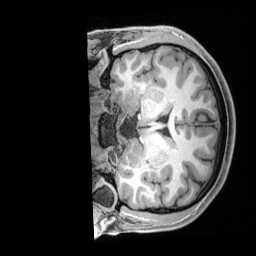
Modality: T1w
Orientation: coronal
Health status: healthy
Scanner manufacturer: siemens
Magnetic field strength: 3 T
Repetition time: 2.4 s
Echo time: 0.00201 s